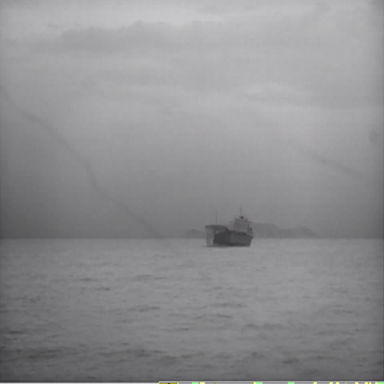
There is a liner in the infrared image.